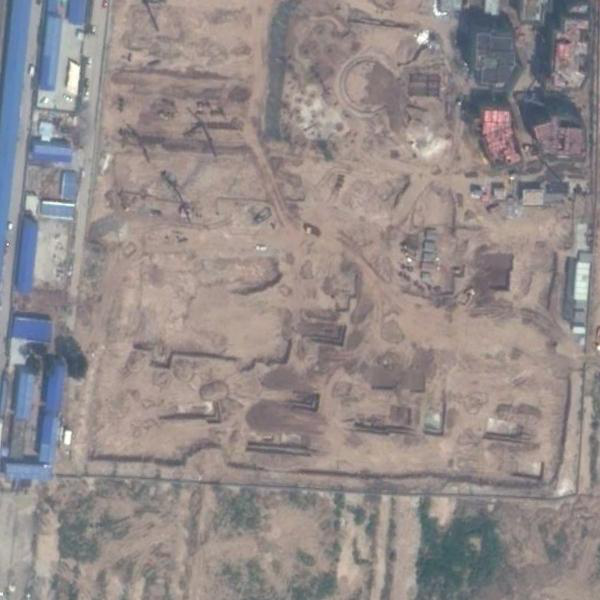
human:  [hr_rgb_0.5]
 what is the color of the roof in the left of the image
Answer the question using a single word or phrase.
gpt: blue